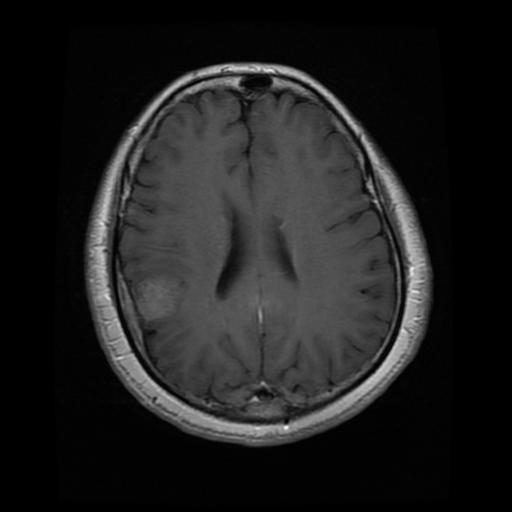
Label: meningioma